Field crop: maize
Growth stage: 1
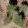
Species: chenopodium